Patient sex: F
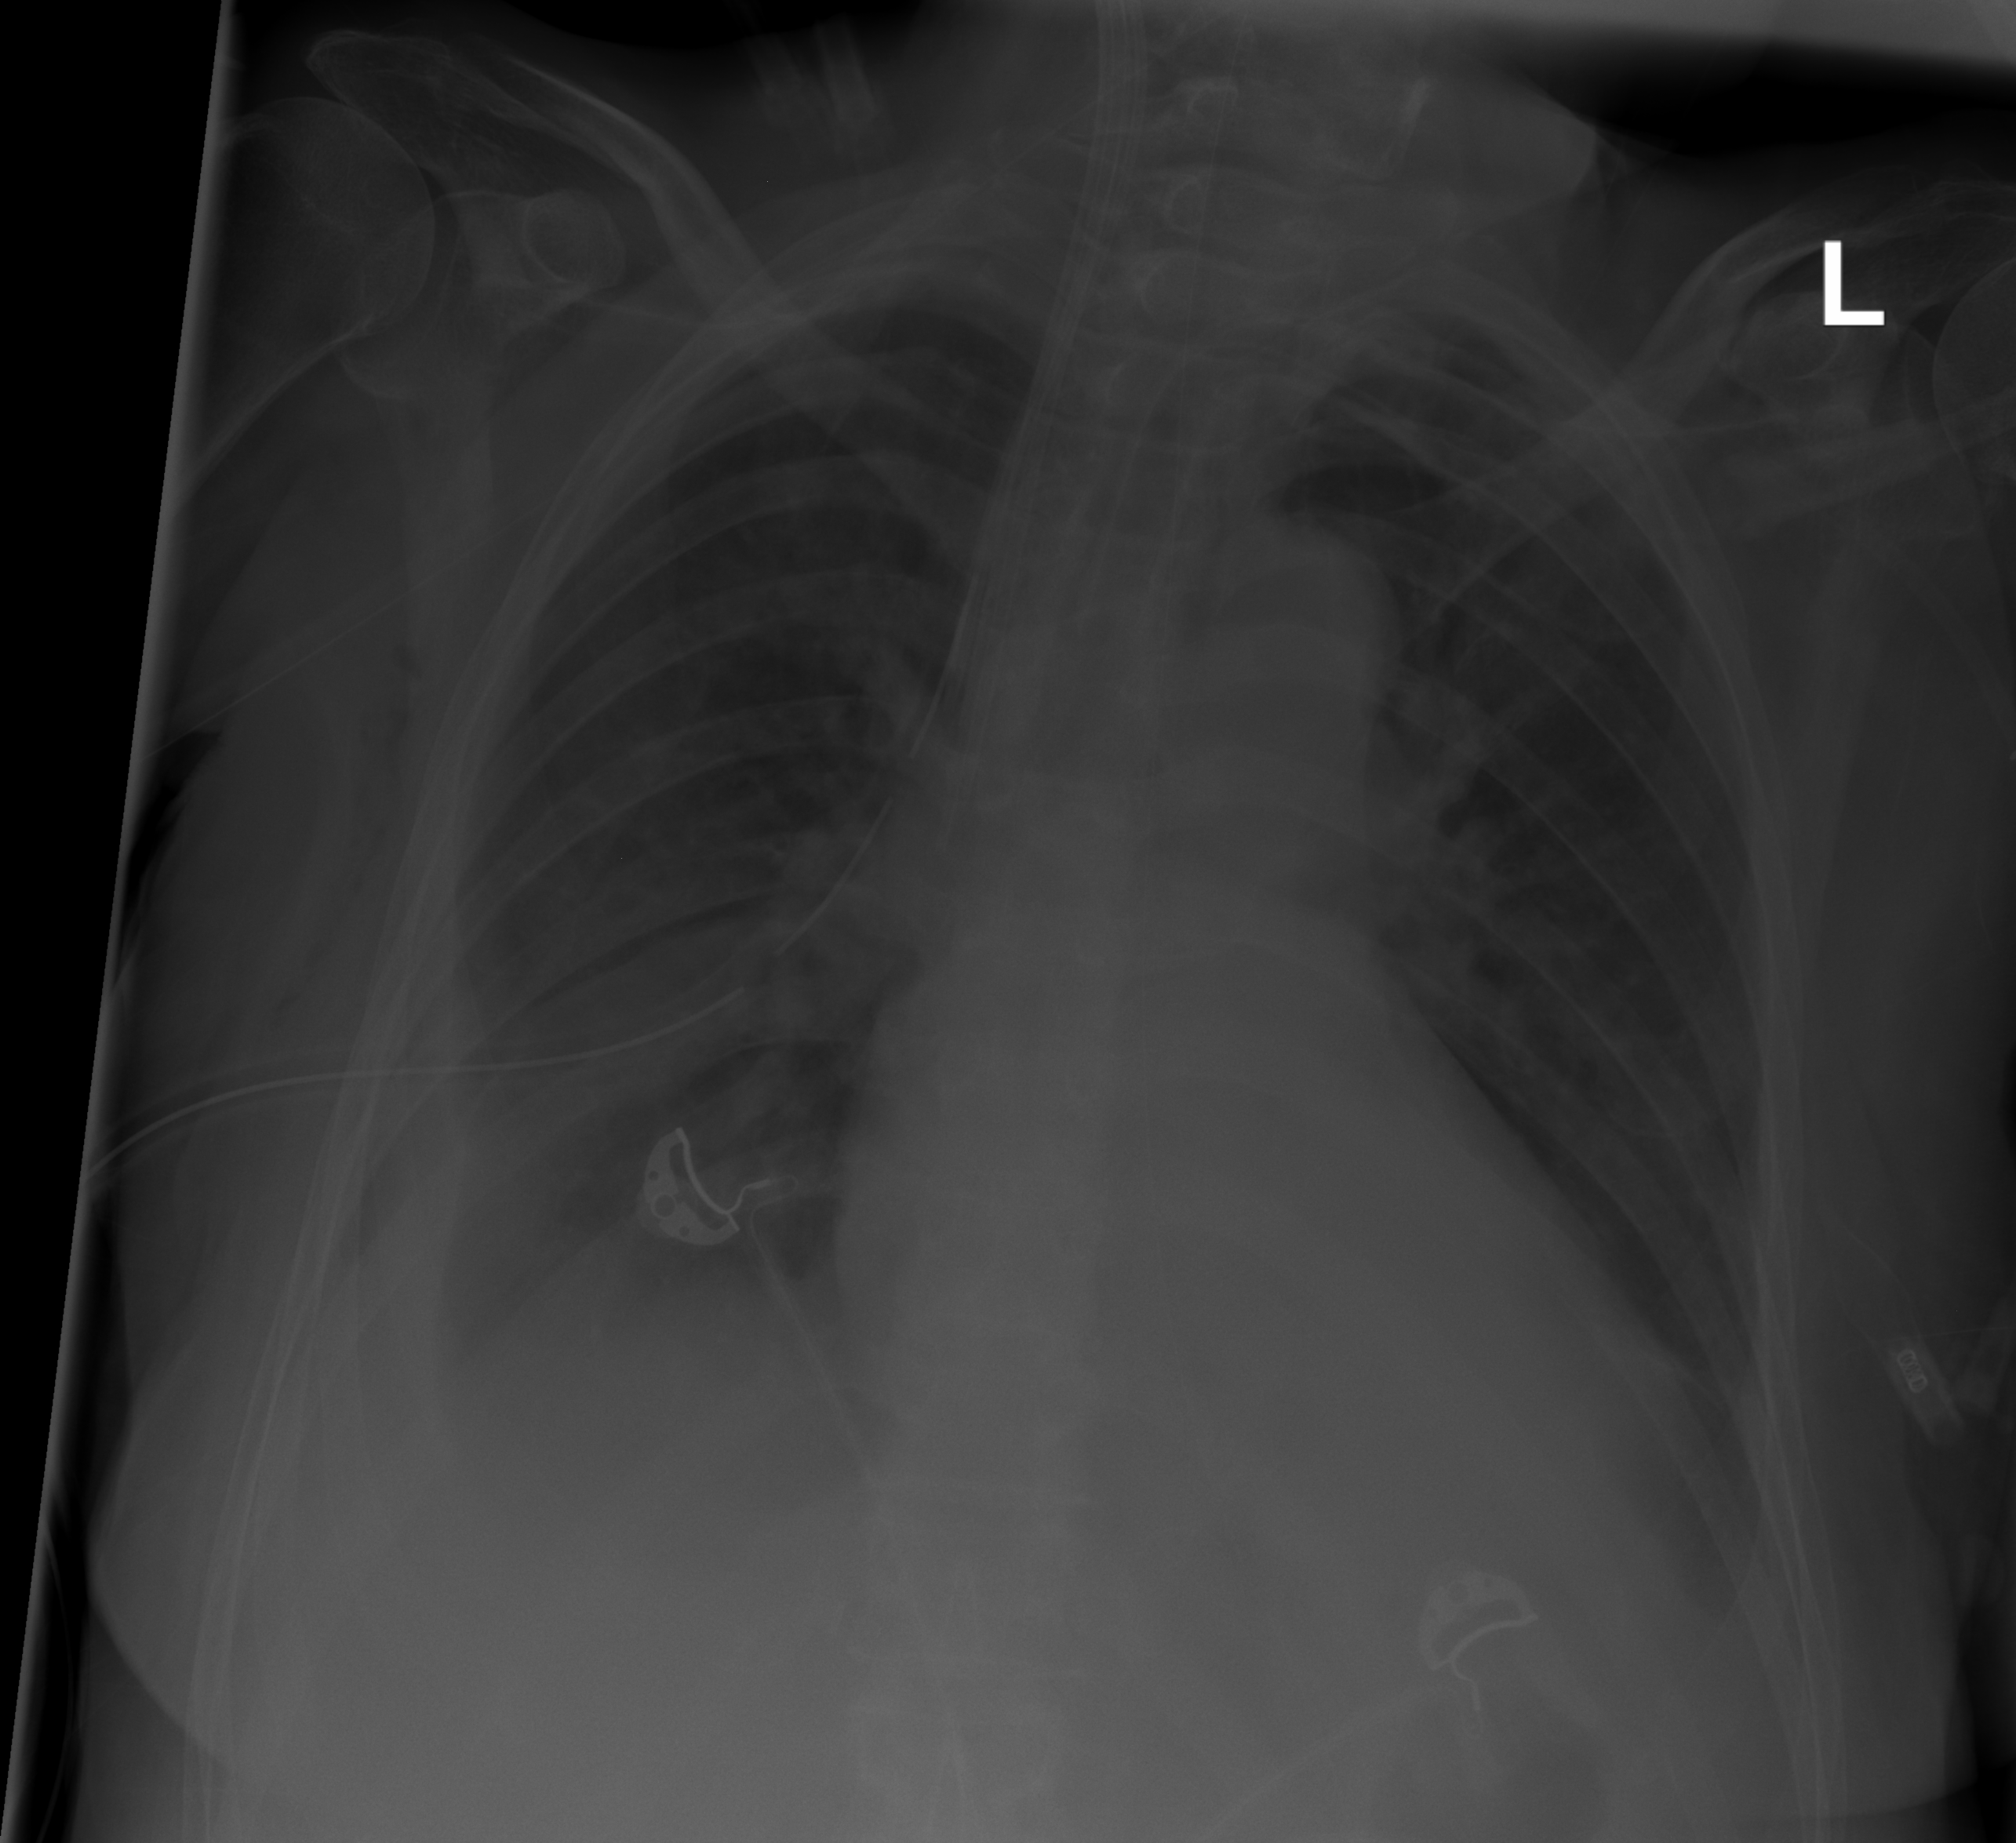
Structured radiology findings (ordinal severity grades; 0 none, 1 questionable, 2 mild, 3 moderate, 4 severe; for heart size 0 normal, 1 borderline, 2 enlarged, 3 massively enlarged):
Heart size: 2
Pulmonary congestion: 2
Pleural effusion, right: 2
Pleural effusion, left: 2
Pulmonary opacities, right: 0
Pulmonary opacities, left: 0
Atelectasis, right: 2
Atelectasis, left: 2